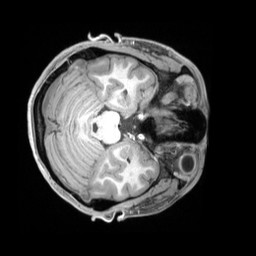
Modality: T1w
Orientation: axial
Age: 22
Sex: female
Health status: ill
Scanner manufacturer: siemens
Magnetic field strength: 3 T
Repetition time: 2.2 s
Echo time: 0.00218 s